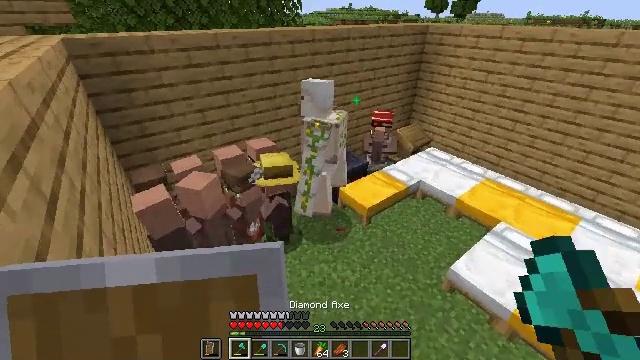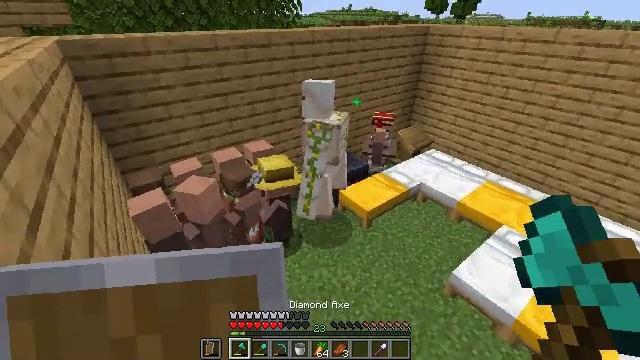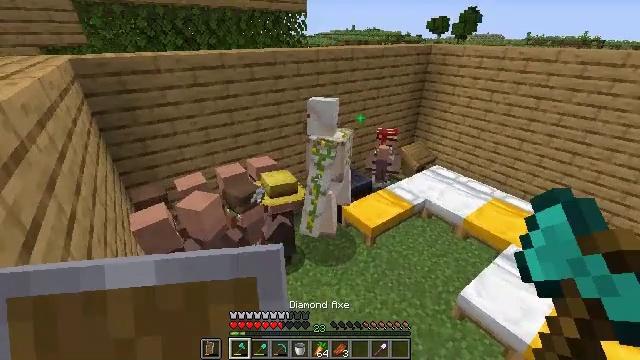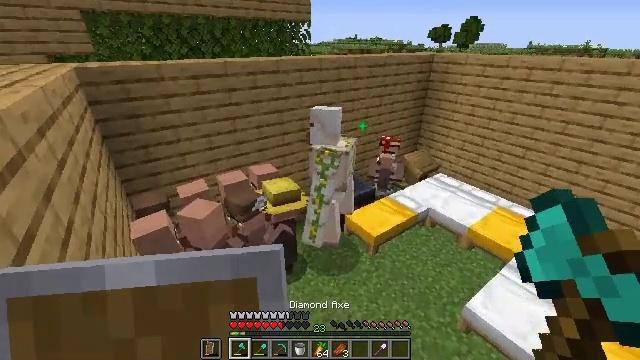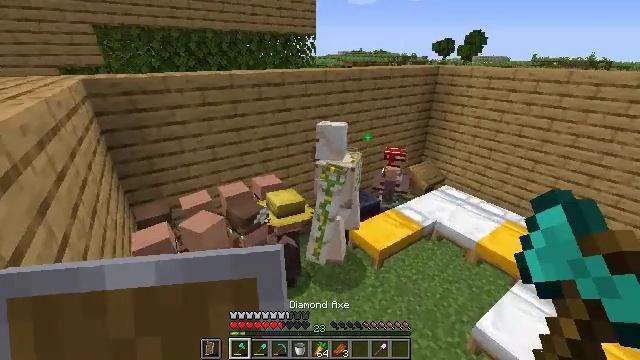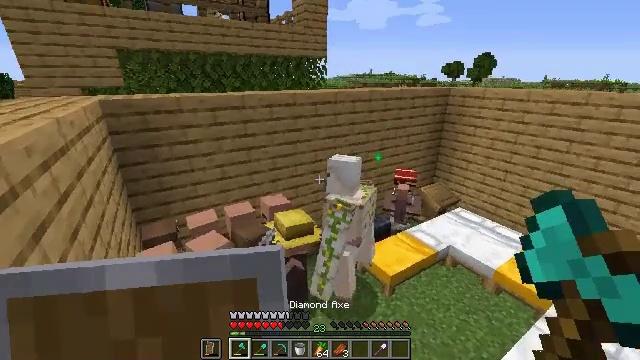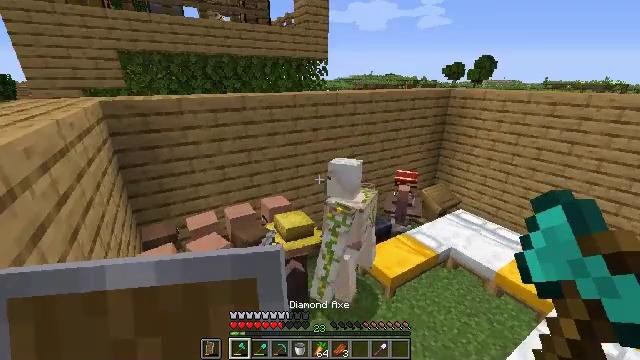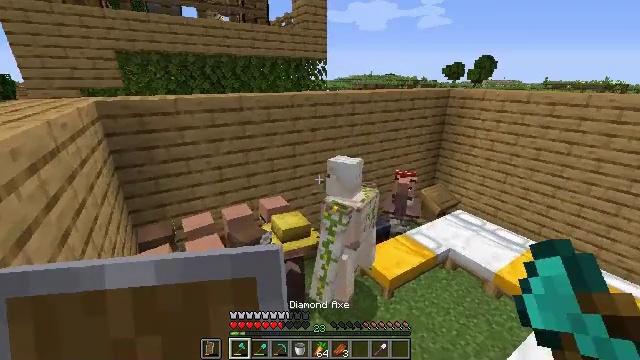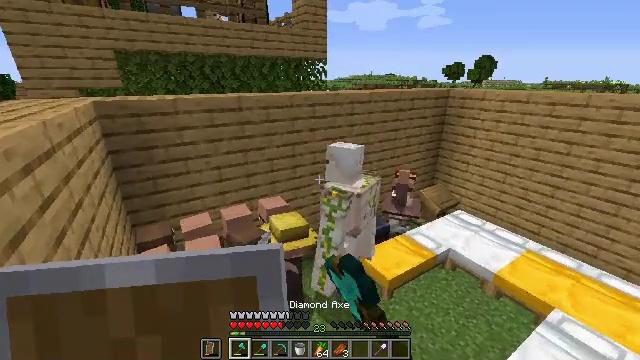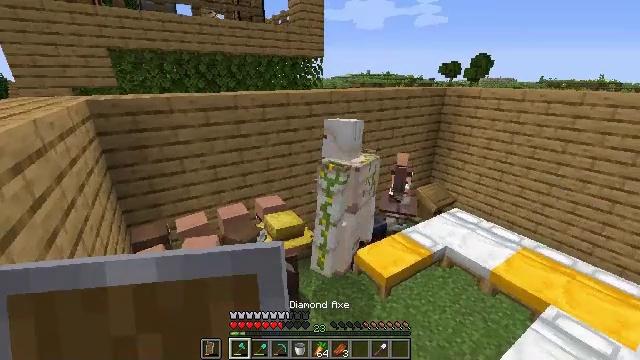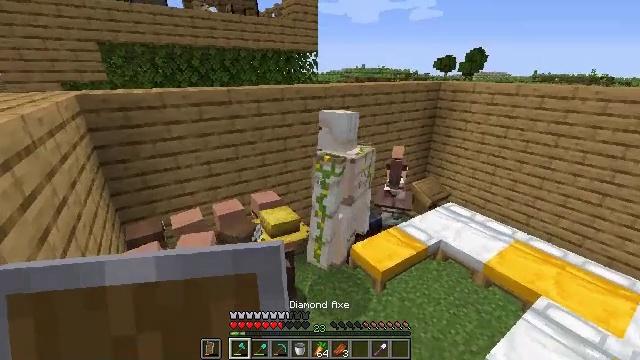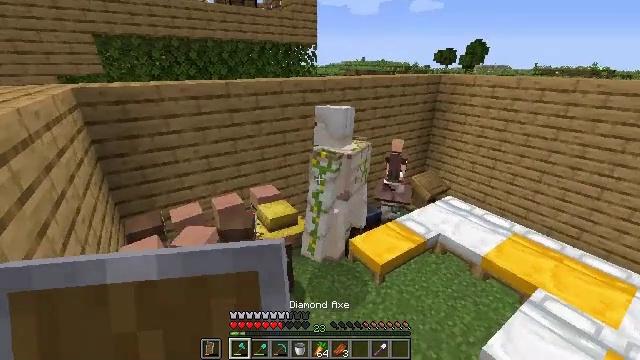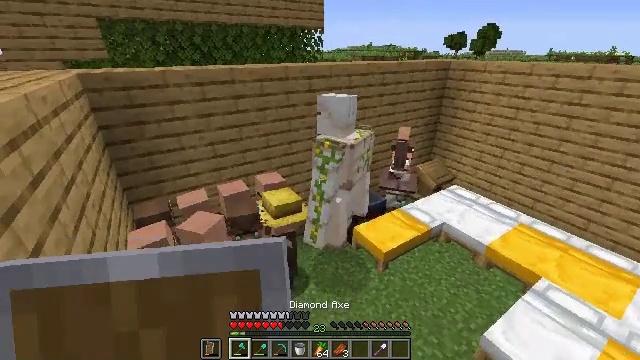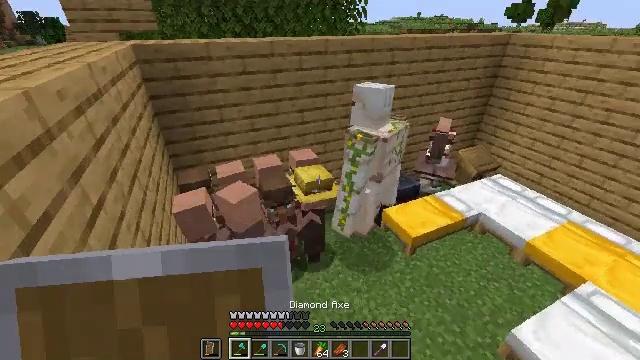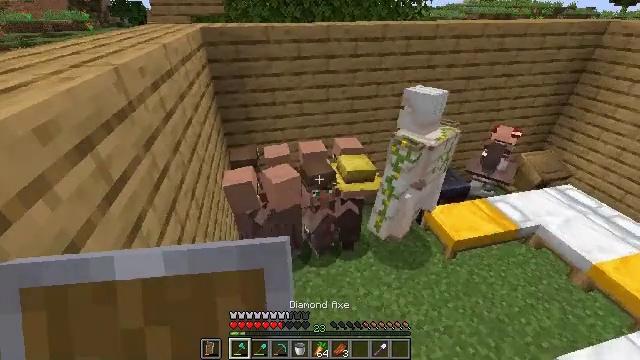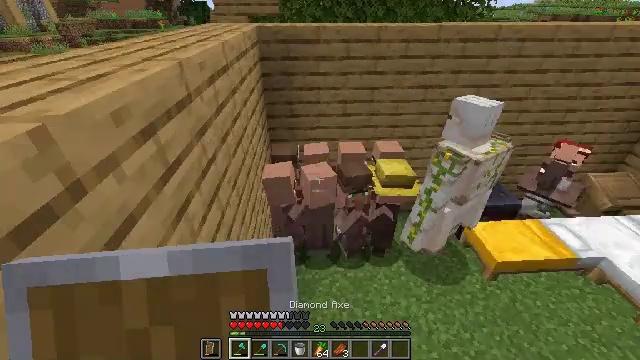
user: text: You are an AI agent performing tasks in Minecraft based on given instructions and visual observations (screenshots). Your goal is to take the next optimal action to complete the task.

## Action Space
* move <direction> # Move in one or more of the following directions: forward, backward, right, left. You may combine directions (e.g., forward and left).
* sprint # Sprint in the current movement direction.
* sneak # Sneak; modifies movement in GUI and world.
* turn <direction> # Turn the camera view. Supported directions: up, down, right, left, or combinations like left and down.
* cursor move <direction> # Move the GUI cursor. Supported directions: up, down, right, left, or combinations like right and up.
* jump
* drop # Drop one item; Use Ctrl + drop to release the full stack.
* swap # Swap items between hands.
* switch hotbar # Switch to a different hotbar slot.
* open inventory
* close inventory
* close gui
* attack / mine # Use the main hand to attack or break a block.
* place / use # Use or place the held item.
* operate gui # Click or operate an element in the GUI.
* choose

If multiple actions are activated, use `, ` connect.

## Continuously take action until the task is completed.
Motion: motion action
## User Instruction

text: Remove an iron shovel from the inventory.
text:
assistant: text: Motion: move forward, sneak
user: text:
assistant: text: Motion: move forward, sneak, turn up
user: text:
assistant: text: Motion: move forward, sneak, turn up
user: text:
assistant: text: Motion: move forward, sneak, turn left and up
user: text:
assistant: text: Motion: move forward, sneak, turn left and up
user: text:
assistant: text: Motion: move forward, sneak
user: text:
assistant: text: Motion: move forward, sneak, attack / mine
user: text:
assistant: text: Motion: sneak, attack / mine
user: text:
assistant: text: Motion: sneak, attack / mine
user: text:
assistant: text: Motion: sneak, turn right and down
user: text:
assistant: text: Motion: sneak, turn down
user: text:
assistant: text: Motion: sneak, turn left and down
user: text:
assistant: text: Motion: sneak, turn left and down
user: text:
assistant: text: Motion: move back, sneak, turn left and down
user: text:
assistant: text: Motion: move back, sneak, turn left
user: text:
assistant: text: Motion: move back, sneak, turn left
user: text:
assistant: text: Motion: move back and move left, sneak, turn left
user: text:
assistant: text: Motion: move back and move left, sneak, turn left and up
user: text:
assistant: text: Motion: move left, sneak, turn left and up
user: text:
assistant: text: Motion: move left, sneak, turn left
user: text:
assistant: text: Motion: move left, sneak, turn left and up
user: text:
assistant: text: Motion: sneak, turn left
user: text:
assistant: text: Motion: turn left
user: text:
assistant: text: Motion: turn left
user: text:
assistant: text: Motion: turn left
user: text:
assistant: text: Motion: move forward
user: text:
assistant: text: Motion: move forward
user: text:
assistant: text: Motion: move forward, turn right and down
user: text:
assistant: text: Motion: move forward, sprint, turn right and down, jump
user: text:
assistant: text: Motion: move forward, sprint, turn right, jump